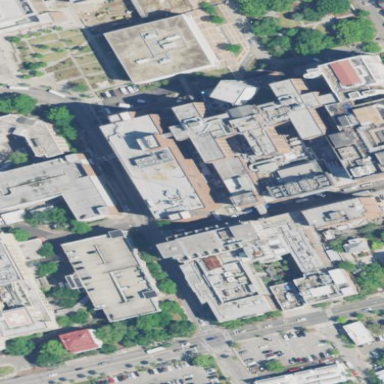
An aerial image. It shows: Hospital building.